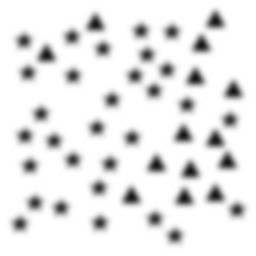
Squares: 0
Triangles: 14
Stars: 30
Total shapes: 44